Brain MRI, t1w sequence, axial 2D slice.
Patient: age 39, sex M, weight 95 kg, height 1.95 m
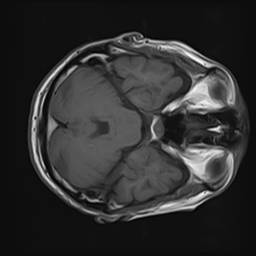